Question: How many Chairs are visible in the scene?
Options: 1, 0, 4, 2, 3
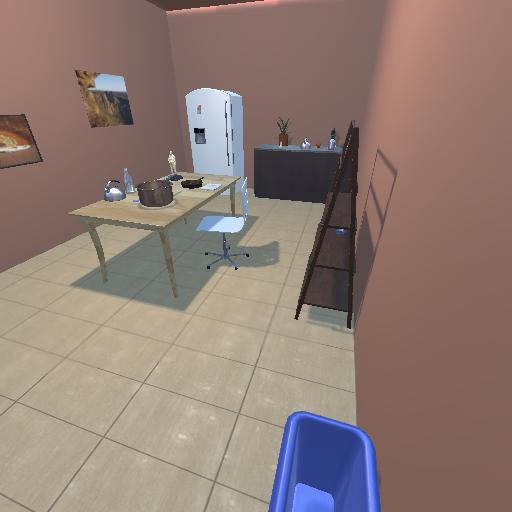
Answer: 1